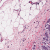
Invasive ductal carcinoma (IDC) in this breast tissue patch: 1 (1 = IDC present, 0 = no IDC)